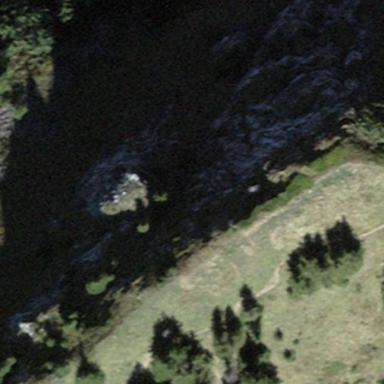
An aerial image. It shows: View of natural rock.